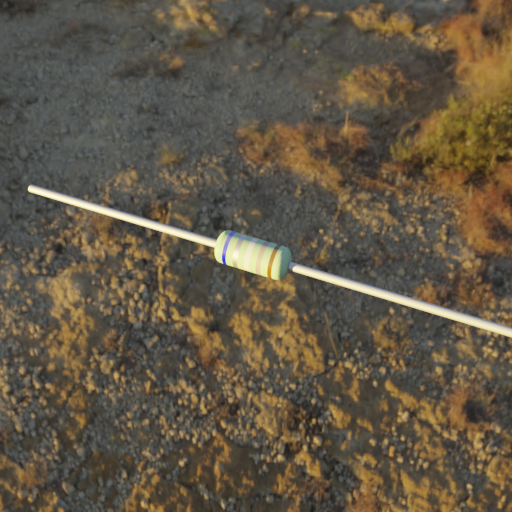
Resistor colour bands (in order): blue, silver, silver, gray, brown